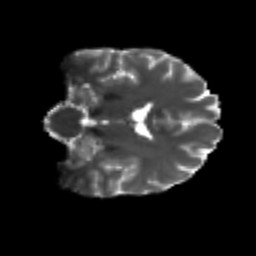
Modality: T2w
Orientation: coronal
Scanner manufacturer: siemens
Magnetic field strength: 3 T
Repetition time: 9.6 s
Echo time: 0.077 s